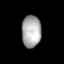
Tissue: lung
Cell type: Myeloid cells
Senescence score: 0.5456
Nuclear area (px): 609
Mean DAPI intensity: 169.939